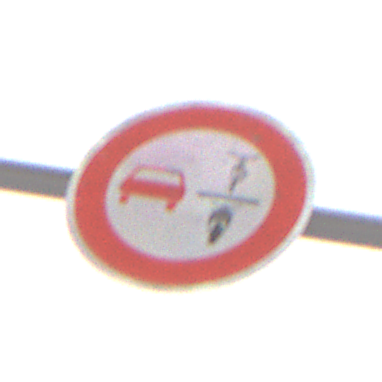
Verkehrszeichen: VerbotUeberholenEinspurigeFahrzeuge
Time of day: Midday
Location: Outdoor (Nature)
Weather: Overcast
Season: Winter
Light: Natural